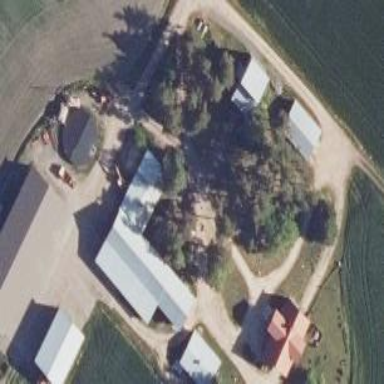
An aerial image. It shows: Farmyard area.